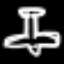
Label: airplane